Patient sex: M
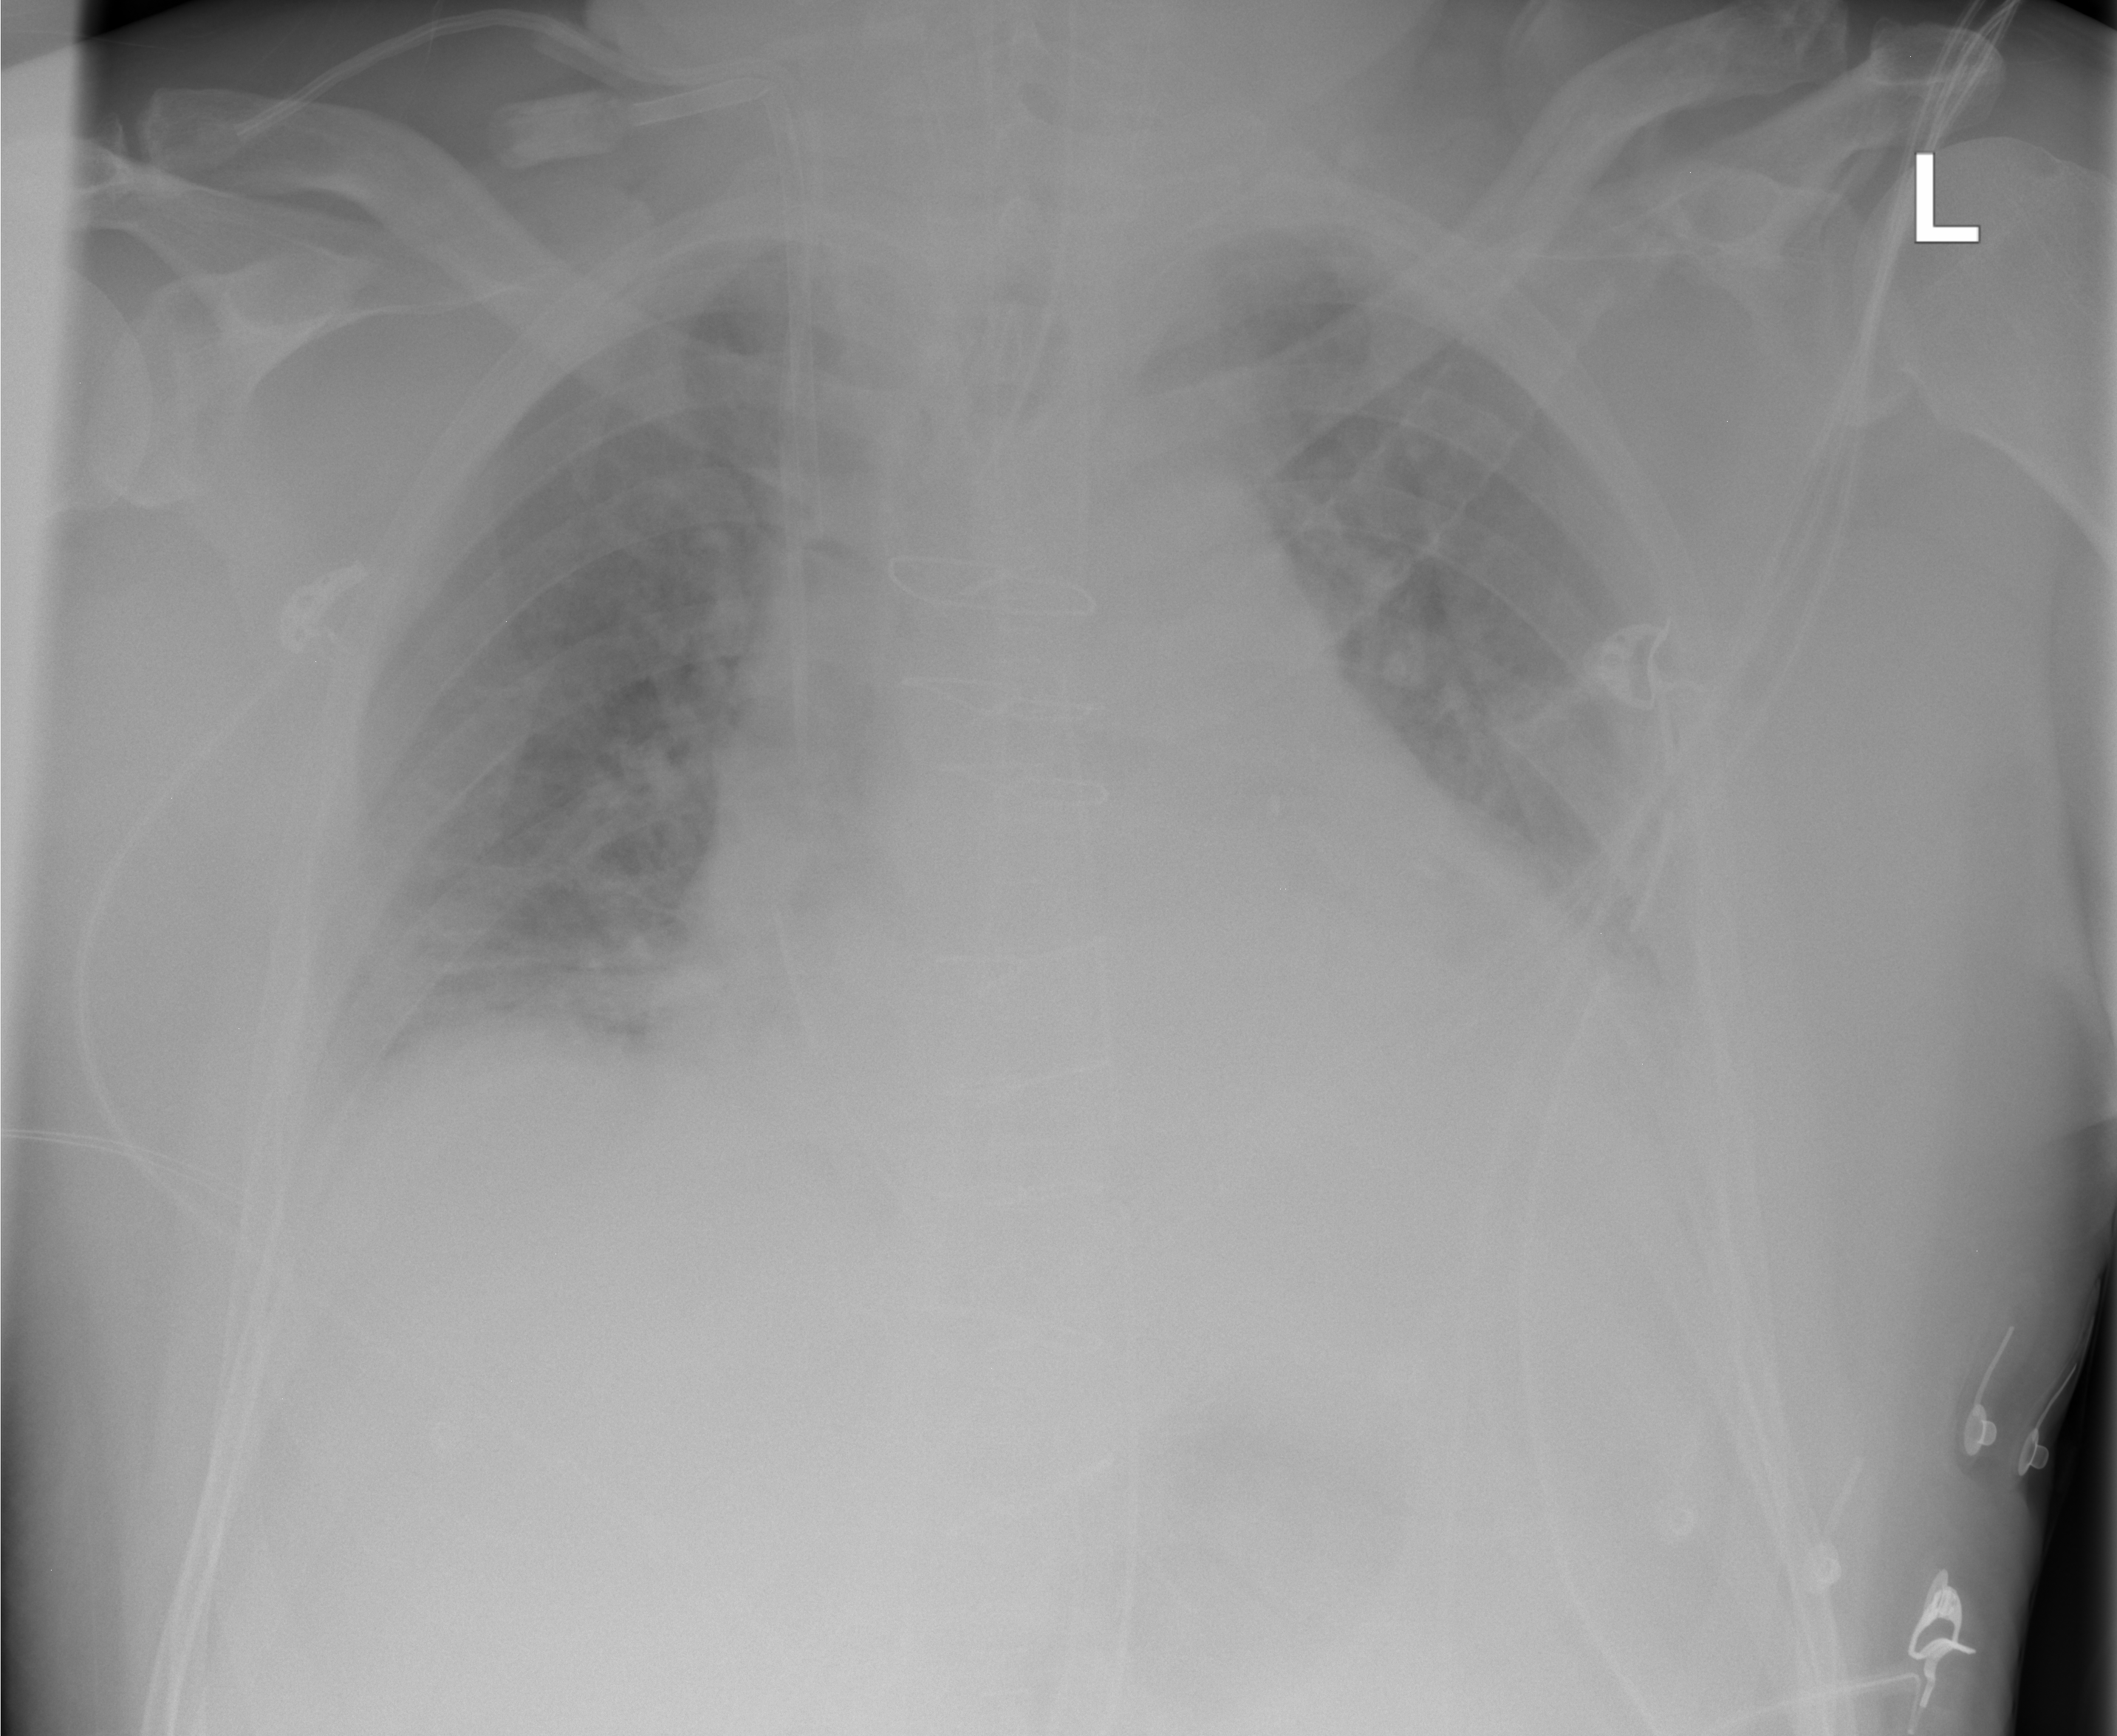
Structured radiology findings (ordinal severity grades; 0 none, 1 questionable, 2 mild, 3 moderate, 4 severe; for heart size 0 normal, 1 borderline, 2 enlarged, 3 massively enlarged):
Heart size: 0
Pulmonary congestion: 0
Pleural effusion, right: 0
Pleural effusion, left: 0
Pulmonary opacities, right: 0
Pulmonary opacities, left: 0
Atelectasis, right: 2
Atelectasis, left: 0